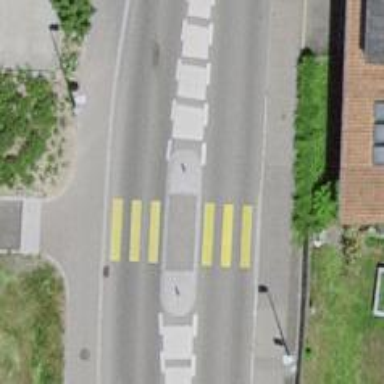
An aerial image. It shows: Uncontrolled crossing with central island on the road.